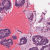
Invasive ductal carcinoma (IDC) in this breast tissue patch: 1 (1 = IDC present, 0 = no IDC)